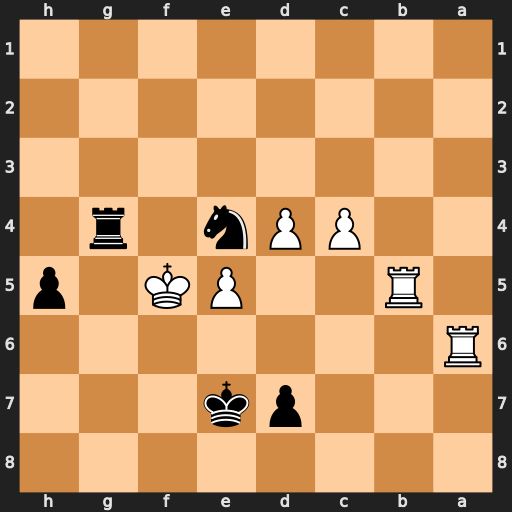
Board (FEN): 8/3pk3/R7/1R2PK1p/2PPn1r1/8/8/8
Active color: b
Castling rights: -
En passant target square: -
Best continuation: Ng3#